Question: I have attached the firebase data image at the bottom for reference. I have a list of users. In that few users have a node called Cart. I need to display the data in the cart for that specific user.
Below is my Activity code
'''
package com.shopping.grocery_ekart.Activities;
import androidx.annotation.NonNull;
import androidx.appcompat.app.AppCompatActivity;
import androidx.recyclerview.widget.GridLayoutManager;
import androidx.recyclerview.widget.LinearLayoutManager;
import androidx.recyclerview.widget.RecyclerView;
import android.os.Bundle;
import com.google.firebase.auth.FirebaseAuth;
import com.google.firebase.database.DataSnapshot;
import com.google.firebase.database.DatabaseError;
import com.google.firebase.database.DatabaseReference;
import com.google.firebase.database.FirebaseDatabase;
import com.google.firebase.database.ValueEventListener;
import com.shopping.grocery_ekart.Adapters.AdapterOrderUser;
import com.shopping.grocery_ekart.Adapters.AdapterProductUser;
import com.shopping.grocery_ekart.Adapters.CartAdapter;
import com.shopping.grocery_ekart.Models.CartModel;
import com.shopping.grocery_ekart.Models.ModelOrderUser;
import com.shopping.grocery_ekart.Models.ModelProduct;
import com.shopping.grocery_ekart.R;
import java.util.ArrayList;
public class CartActivity extends AppCompatActivity {
private FirebaseAuth firebaseAuth;
private RecyclerView recycler_cart;
private ArrayList<CartModel> cartList;
private CartAdapter cartAdapter;
@Override
protected void onCreate(Bundle savedInstanceState) {
super.onCreate(savedInstanceState);
setContentView(R.layout.activity_cart);
firebaseAuth = FirebaseAuth.getInstance();
recycler_cart = findViewById(R.id.recycler_cart);
loadCartItems();
}
private void loadCartItems() {
//init list
//get orders
cartList = new ArrayList<>();
String timestamp = ""+System.currentTimeMillis();
DatabaseReference reference = FirebaseDatabase.getInstance().getReference("Users").child("Cart");
reference.orderByChild("uid").equalTo(firebaseAuth.getUid())
.addValueEventListener(new ValueEventListener() {
@Override
public void onDataChange(@NonNull DataSnapshot dataSnapshot) {
//clear list before adding item
cartList.clear();
for (DataSnapshot ds : dataSnapshot.getChildren()) {
CartModel cartModel = ds.getValue(CartModel.class);
cartList.add(cartModel);
}
//setup adapter
cartAdapter = new CartAdapter(CartActivity.this, cartList);
//set adapter
recycler_cart.setAdapter(cartAdapter);
}
@Override
public void onCancelled(@NonNull DatabaseError error) {
}
});
}
}
'''
Here is my adapter class
'''
package com.shopping.grocery_ekart.Adapters;
import android.content.Context;
import android.view.LayoutInflater;
import android.view.View;
import android.view.ViewGroup;
import android.widget.ImageView;
import android.widget.TextView;
import androidx.annotation.NonNull;
import androidx.recyclerview.widget.RecyclerView;
import com.google.firebase.auth.FirebaseAuth;
import com.shopping.grocery_ekart.Models.CartModel;
import com.shopping.grocery_ekart.Models.ModelProduct;
import com.shopping.grocery_ekart.R;
import java.util.ArrayList;
public class CartAdapter extends RecyclerView.Adapter<CartAdapter.HolderCart> {
private Context context;
public ArrayList<CartModel> cartList;
private FirebaseAuth firebaseAuth;
public CartAdapter(Context context, ArrayList<CartModel> cartList) {
this.context = context;
this.cartList = cartList;
firebaseAuth = FirebaseAuth.getInstance();
}
@NonNull
@Override
public HolderCart onCreateViewHolder(@NonNull ViewGroup parent, int viewType) {
View view = LayoutInflater.from(context).inflate(R.layout.cart_itmes, parent, false);
return new HolderCart(view);
}
@Override
public void onBindViewHolder(@NonNull HolderCart holder, int position) {
//get data
CartModel cartModel = cartList.get(position);
String addedBy = cartModel.getAddedBy();
String itemId = cartModel.getItem_Id();
String productId = cartModel.getItem_PID();
String title = cartModel.getItem_Name();
String priceEach = cartModel.getItem_Price_Each();
String price = cartModel.getItem_Price();
String quantity = cartModel.getItem_Quantity();
String availableStock = cartModel.getAvailable_Stock();
//set data
holder.txtName.setText(title);
holder.txtQuantity.setText(quantity);
holder.txtPrice.setText("Rs" + price);
holder.priceEach.setText("Rs" + priceEach);
holder.availability.setText(availableStock);
}
@Override
public int getItemCount() {
return cartList.size();
}
class HolderCart extends RecyclerView.ViewHolder {
private TextView txtName, txtQuantity, txtPrice, priceEach, availability;
private ImageView imageView, btnMinus, btnPlus, btnDelete;
public HolderCart(@NonNull View itemView) {
super(itemView);
//init ui views
txtName = itemView.findViewById(R.id.txtName);
txtQuantity = itemView.findViewById(R.id.txtQuantity);
txtPrice = itemView.findViewById(R.id.txtPrice);
priceEach = itemView.findViewById(R.id.priceEach);
imageView = itemView.findViewById(R.id.imageView);
btnMinus = itemView.findViewById(R.id.btnMinus);
btnPlus = itemView.findViewById(R.id.btnPlus);
btnDelete = itemView.findViewById(R.id.btnDelete);
availability = itemView.findViewById(R.id.availability);
}
}
}
'''
Here is my Model class
'''
package com.shopping.grocery_ekart.Models;
public class CartModel {
private String AddedBy, Item_Id, Item_PID, Item_Name, Item_Price_Each, Item_Price, Item_Quantity, Available_Stock;
public CartModel() {
}
public CartModel(String addedBy, String itemId, String productId, String title, String priceEach,
String price, String quantity, String availableStock) {
AddedBy = addedBy;
Item_Id = itemId;
Item_PID = productId;
Item_Name = title;
Item_Price_Each = priceEach;
Item_Price = price;
Item_Quantity = quantity;
Available_Stock = availableStock;
}
public String getAddedBy() {
return AddedBy;
}
public void setAddedBy(String addedBy) {
AddedBy = addedBy;
}
public String getItem_Id() {
return Item_Id;
}
public void setItem_Id(String item_Id) {
Item_Id = item_Id;
}
public String getItem_PID() {
return Item_PID;
}
public void setItem_PID(String item_PID) {
Item_PID = item_PID;
}
public String getItem_Name() {
return Item_Name;
}
public void setItem_Name(String item_Name) {
Item_Name = item_Name;
}
public String getItem_Price_Each() {
return Item_Price_Each;
}
public void setItem_Price_Each(String item_Price_Each) {
Item_Price_Each = item_Price_Each;
}
public String getItem_Price() {
return Item_Price;
}
public void setItem_Price(String item_Price) {
Item_Price = item_Price;
}
public String getItem_Quantity() {
return Item_Quantity;
}
public void setItem_Quantity(String item_Quantity) {
Item_Quantity = item_Quantity;
}
public String getAvailable_Stock() {
return Available_Stock;
}
public void setAvailable_Stock(String available_Stock) {
Available_Stock = available_Stock;
}
}
'''
I have a list of users. In that few users have a node called Cart. I need to display the data in the cart for that specific user.

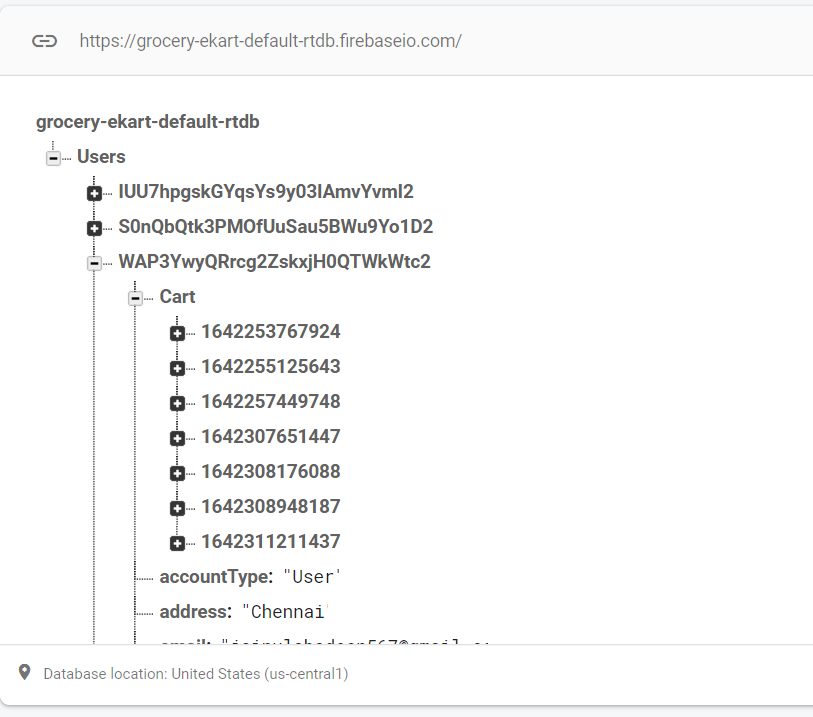
Answer: Add this code on CartActivity
'''
recycler_cart.setLayoutManager(new LinearLayoutManager(getActivity()));
'''
onCreate